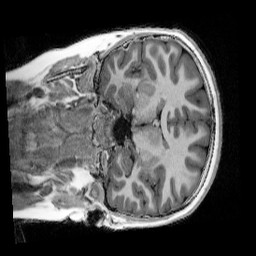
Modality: UNIT1_denoised
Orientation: coronal
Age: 9
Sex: male
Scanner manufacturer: siemens
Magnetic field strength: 3 T
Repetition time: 4 s
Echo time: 0.00303 s